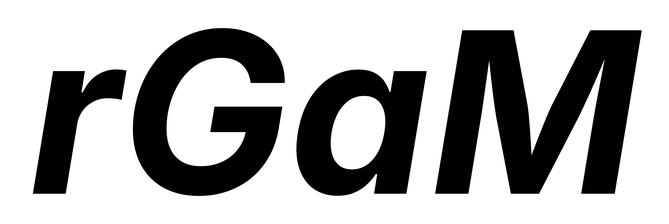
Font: Inter-Italic_Bold_Italic